Question: Please take a look at the screenshot:

As you can see there are 3 tabs with 3 different "index.xml" files opened.
I've been looking for an option to show something like "folder/file.extension" in the tabs name to be able to differentiate the files, but I can't find anything.
Using "Go to file" is not very helpful either, because the name of the path for all the files is so long that I can't see the folder containing the files.
Any ideas?
Cheers
UPDATE:
It's possible to increase the 'Go to file' panel width using the mouse and Komodo will remember the size in the future. That helps!
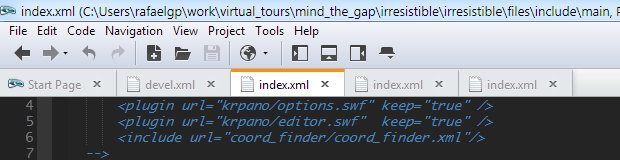
Answer: We added the OpenFiles pane specifically for this purpose, please check out View > Tabs & Sidebars > Open Files.
This is what my pane looks like with several files with the same name open:

Additionally you can specify your own patterns, currently this is done programmatically via a macro but in the future you will be able to do this through the UI.
For example, I use the following macro for Komodo development:
'''
ko.openfiles.groupers.byPattern.patterns = [
{
name: 'Plat - %match% - config',
pattern: /\/skin\/plat\/([a-z0-9_-]*)\/_config\//i
},
{
name: 'Plat - %match%',
pattern: /\/skin\/plat\/([a-z0-9_-]*)\//i
},
{
name: 'Module - %match% - skin config',
pattern: /\/(?:module|modules)\/([a-z0-9_-]*)\/skin\/_config\//i
},
{
name: 'Module - %match%',
pattern: /\/(?:module|modules)\/([a-z0-9_-]*)\//i
},
{
name: 'Skin - %match% - config',
pattern: /\/chrome\/skins\/([a-z0-9_-]*)\/_config\//i
},
{
name: 'Skin - %match%',
pattern: /\/chrome\/skins\/([a-z0-9_-]*)\//i
},
{
name: 'Iconset - %match%',
pattern: /\/chrome\/iconsets\/([a-z0-9_-]*)\//i
},
{
name: 'Component - %match%',
pattern: /\/(?:component|components)\/([a-z0-9_-]*)/i
},
{
name: 'Locale',
pattern: /\/locale(?:\/|$)/i
},
{
name: 'Skin',
pattern: /\/skin(?:\/|$)/i
},
{
name: 'Module',
pattern: /\/(?:module|modules)(?:\/|$)/i
},
{
name: 'Component',
pattern: /\/(?:component|components)(?:\/|$)/i
},
];
ko.openfiles.reload(true);
'''
You can read up on macro's here: <URL>
Using the above macro I need to make sure I have the "Group By Pattern" option selected, then I just run the macro and the same files you see in my above screenshot will be grouped according to the patterns I specified:

Note that this requires the latest version of Komodo (8.5).
Also note that if you use the Open Files pane you may find that you do not need the regular tabs anymore, you can disable these under "View > View Editor Tabs".
Hope that helps, good luck!